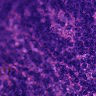
Metastatic tissue present: no